Question: I've integrated 'PagerSlidingTabStrips' with 'Icons' only. But I 'selector' on icons are not working with 'PagerSlidingTabStrips'.
'''
<PagerSlidingTabStrip
android:id="@+id/pager_sliding_tab_strip"
android:layout_width="fill_parent"
android:layout_height="45dip"
android:background="@color/white"
app:pstsDividerColor="#FFFFA500"
app:pstsIndicatorColor="#FFFFA500"
app:pstsTabPaddingLeftRight="14dip"
app:pstsUnderlineColor="#FFFFA500" />
'''
Added 'implements IconTabProvider' on my 'ViewPager' which works perfectly.
'''
public class ViewPagerAdapter extends FragmentPagerAdapter implements IconTabProvider {
final int PAGE_COUNT = 3;
private final int[] ICONS = { R.drawable.tab_icon_zname_contacts_selector, R.drawable.tab_icon_zname_friends_selector,
R.drawable.tab_icon_zname_call_log_selector };
@Override
public int getPageIconResId(int position) {
return ICONS[position];
}
}
'''
'''
<?xml version="1.0" encoding="utf-8"?>
<selector xmlns:android="http://schemas.android.com/apk/res/android">
<item android:drawable="@drawable/tab_icon_zname_call_log_selected" android:state_selected="true"/>
<item android:drawable="@drawable/tab_icon_zname_call_log" android:state_selected="false"/>
</selector>
'''
'PagerSlidingTabStrips'? I wanted icon with Orange color when that tab is selected but it's returning grey one only no matter what.

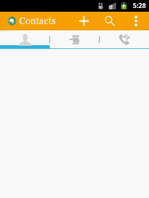
Answer: I've found fix for 'Icon_Selector' for 'PagerSlidingTabStrips' within it's closed issues.
Modify 'PagerSlidingTabStrips.java' and add following code
'''
private int currentPageSelected = 0; //Fix : ICON SELECTOR
'''
Append on 'NotifyDataSetChanged' method inside 'OnGlobalLayoutListener'
'''
currentPosition = pager.getCurrentItem();
tabsContainer.getChildAt(currentPosition).setSelected(true); //ADDED THESE
scrollToChild(currentPosition, 0);
'''
Modified the 'onPageSelected()':
'''
@Override
public void onPageSelected(int position) {
tabsContainer.getChildAt(currentPageSelected).setSelected(false);
currentPageSelected = position;
tabsContainer.getChildAt(position).setSelected(true);
if (delegatePageListener != null) {
delegatePageListener.onPageSelected(position
}
}
'''
'''
<?xml version="1.0" encoding="utf-8"?>
<selector xmlns:android="http://schemas.android.com/apk/res/android">
<item android:drawable="@drawable/tab_icon_zname_call_log_selected" android:state_selected="true"/>
<item android:drawable="@drawable/tab_icon_zname_call_log_selected" android:state_pressed="true"/>
<item android:drawable="@drawable/tab_icon_zname_call_log"/>
</selector>
'''

PagerSlidingTabStrips.java
'''
import java.util.Locale;
import android.annotation.SuppressLint;
import android.content.Context;
import android.content.res.TypedArray;
import android.graphics.Canvas;
import android.graphics.Paint;
import android.graphics.Paint.Style;
import android.graphics.Typeface;
import android.os.Build;
import android.os.Parcel;
import android.os.Parcelable;
import android.support.v4.view.ViewPager;
import android.support.v4.view.ViewPager.OnPageChangeListener;
import android.util.AttributeSet;
import android.util.DisplayMetrics;
import android.util.TypedValue;
import android.view.Gravity;
import android.view.View;
import android.view.ViewTreeObserver.OnGlobalLayoutListener;
import android.widget.HorizontalScrollView;
import android.widget.ImageButton;
import android.widget.LinearLayout;
import android.widget.TextView;
import com.netdoers.zname.R;
public class PagerSlidingTabStrip extends HorizontalScrollView {
public interface IconTabProvider {
public int getPageIconResId(int position);
}
// @formatter:off
private static final int[] ATTRS = new int[] {
android.R.attr.textSize,
android.R.attr.textColor
};
// @formatter:on
private LinearLayout.LayoutParams defaultTabLayoutParams;
private LinearLayout.LayoutParams expandedTabLayoutParams;
private final PageListener pageListener = new PageListener();
public OnPageChangeListener delegatePageListener;
private LinearLayout tabsContainer;
private ViewPager pager;
private int tabCount;
private int currentPosition = 0;
private float currentPositionOffset = 0f;
private Paint rectPaint;
private Paint dividerPaint;
private int currentPageSelected = 0; //Fix : ICON SELECTOR
private int indicatorColor = 0xFF666666;
private int underlineColor = 0x1A000000;
private int dividerColor = 0x1A000000;
private boolean shouldExpand = false;
private boolean textAllCaps = true;
private int scrollOffset = 52;
private int indicatorHeight = 8;
private int underlineHeight = 2;
private int dividerPadding = 12;
private int tabPadding = 24;
private int dividerWidth = 1;
private int tabTextSize = 12;
private int tabTextColor = 0xFF666666;
private Typeface tabTypeface = null;
private int tabTypefaceStyle = Typeface.BOLD;
private int lastScrollX = 0;
private int tabBackgroundResId = R.drawable.background_tab;
private Locale locale;
public PagerSlidingTabStrip(Context context) {
this(context, null);
}
public PagerSlidingTabStrip(Context context, AttributeSet attrs) {
this(context, attrs, 0);
}
public PagerSlidingTabStrip(Context context, AttributeSet attrs, int defStyle) {
super(context, attrs, defStyle);
setFillViewport(true);
setWillNotDraw(false);
tabsContainer = new LinearLayout(context);
tabsContainer.setOrientation(LinearLayout.HORIZONTAL);
tabsContainer.setLayoutParams(new LayoutParams(LayoutParams.MATCH_PARENT, LayoutParams.MATCH_PARENT));
addView(tabsContainer);
DisplayMetrics dm = getResources().getDisplayMetrics();
scrollOffset = (int) TypedValue.applyDimension(TypedValue.COMPLEX_UNIT_DIP, scrollOffset, dm);
indicatorHeight = (int) TypedValue.applyDimension(TypedValue.COMPLEX_UNIT_DIP, indicatorHeight, dm);
underlineHeight = (int) TypedValue.applyDimension(TypedValue.COMPLEX_UNIT_DIP, underlineHeight, dm);
dividerPadding = (int) TypedValue.applyDimension(TypedValue.COMPLEX_UNIT_DIP, dividerPadding, dm);
tabPadding = (int) TypedValue.applyDimension(TypedValue.COMPLEX_UNIT_DIP, tabPadding, dm);
dividerWidth = (int) TypedValue.applyDimension(TypedValue.COMPLEX_UNIT_DIP, dividerWidth, dm);
tabTextSize = (int) TypedValue.applyDimension(TypedValue.COMPLEX_UNIT_SP, tabTextSize, dm);
// get system attrs (android:textSize and android:textColor)
TypedArray a = context.obtainStyledAttributes(attrs, ATTRS);
tabTextSize = a.getDimensionPixelSize(0, tabTextSize);
tabTextColor = a.getColor(1, tabTextColor);
a.recycle();
// get custom attrs
a = context.obtainStyledAttributes(attrs, R.styleable.PagerSlidingTabStrip);
indicatorColor = a.getColor(R.styleable.PagerSlidingTabStrip_pstsIndicatorColor, indicatorColor);
underlineColor = a.getColor(R.styleable.PagerSlidingTabStrip_pstsUnderlineColor, underlineColor);
dividerColor = a.getColor(R.styleable.PagerSlidingTabStrip_pstsDividerColor, dividerColor);
indicatorHeight = a.getDimensionPixelSize(R.styleable.PagerSlidingTabStrip_pstsIndicatorHeight, indicatorHeight);
underlineHeight = a.getDimensionPixelSize(R.styleable.PagerSlidingTabStrip_pstsUnderlineHeight, underlineHeight);
dividerPadding = a.getDimensionPixelSize(R.styleable.PagerSlidingTabStrip_pstsDividerPadding, dividerPadding);
tabPadding = a.getDimensionPixelSize(R.styleable.PagerSlidingTabStrip_pstsTabPaddingLeftRight, tabPadding);
tabBackgroundResId = a.getResourceId(R.styleable.PagerSlidingTabStrip_pstsTabBackground, tabBackgroundResId);
shouldExpand = a.getBoolean(R.styleable.PagerSlidingTabStrip_pstsShouldExpand, shouldExpand);
scrollOffset = a.getDimensionPixelSize(R.styleable.PagerSlidingTabStrip_pstsScrollOffset, scrollOffset);
textAllCaps = a.getBoolean(R.styleable.PagerSlidingTabStrip_pstsTextAllCaps, textAllCaps);
a.recycle();
rectPaint = new Paint();
rectPaint.setAntiAlias(true);
rectPaint.setStyle(Style.FILL);
dividerPaint = new Paint();
dividerPaint.setAntiAlias(true);
dividerPaint.setStrokeWidth(dividerWidth);
defaultTabLayoutParams = new LinearLayout.LayoutParams(LayoutParams.WRAP_CONTENT, LayoutParams.MATCH_PARENT);
expandedTabLayoutParams = new LinearLayout.LayoutParams(0, LayoutParams.MATCH_PARENT, 1.0f);
if (locale == null) {
locale = getResources().getConfiguration().locale;
}
}
public void setViewPager(ViewPager pager) {
this.pager = pager;
if (pager.getAdapter() == null) {
throw new IllegalStateException("ViewPager does not have adapter instance.");
}
pager.setOnPageChangeListener(pageListener);
notifyDataSetChanged();
}
public void setOnPageChangeListener(OnPageChangeListener listener) {
this.delegatePageListener = listener;
}
public void notifyDataSetChanged() {
tabsContainer.removeAllViews();
tabCount = pager.getAdapter().getCount();
for (int i = 0; i < tabCount; i++) {
if (pager.getAdapter() instanceof IconTabProvider) {
addIconTab(i, ((IconTabProvider) pager.getAdapter()).getPageIconResId(i));
} else {
addTextTab(i, pager.getAdapter().getPageTitle(i).toString());
}
}
updateTabStyles();
getViewTreeObserver().addOnGlobalLayoutListener(new OnGlobalLayoutListener() {
@SuppressWarnings("deprecation")
@SuppressLint("NewApi")
@Override
public void onGlobalLayout() {
if (Build.VERSION.SDK_INT < Build.VERSION_CODES.JELLY_BEAN) {
getViewTreeObserver().removeGlobalOnLayoutListener(this);
} else {
getViewTreeObserver().removeOnGlobalLayoutListener(this);
}
currentPosition = pager.getCurrentItem();
tabsContainer.getChildAt(currentPosition).setSelected(true);//Fix : ICON SELECTOR
scrollToChild(currentPosition, 0);
}
});
}
private void addTextTab(final int position, String title) {
TextView tab = new TextView(getContext());
tab.setText(title);
tab.setGravity(Gravity.CENTER);
tab.setSingleLine();
addTab(position, tab);
}
private void addIconTab(final int position, int resId) {
ImageButton tab = new ImageButton(getContext());
tab.setImageResource(resId);
addTab(position, tab);
}
private void addTab(final int position, View tab) {
tab.setFocusable(true);
tab.setOnClickListener(new OnClickListener() {
@Override
public void onClick(View v) {
pager.setCurrentItem(position);
}
});
tab.setPadding(tabPadding, 0, tabPadding, 0);
tabsContainer.addView(tab, position, shouldExpand ? expandedTabLayoutParams : defaultTabLayoutParams);
}
private void updateTabStyles() {
for (int i = 0; i < tabCount; i++) {
View v = tabsContainer.getChildAt(i);
v.setBackgroundResource(tabBackgroundResId);
if (v instanceof TextView) {
TextView tab = (TextView) v;
tab.setTextSize(TypedValue.COMPLEX_UNIT_PX, tabTextSize);
tab.setTypeface(tabTypeface, tabTypefaceStyle);
tab.setTextColor(tabTextColor);
// setAllCaps() is only available from API 14, so the upper case is made manually if we are on a
// pre-ICS-build
if (textAllCaps) {
if (Build.VERSION.SDK_INT >= Build.VERSION_CODES.ICE_CREAM_SANDWICH) {
tab.setAllCaps(true);
} else {
tab.setText(tab.getText().toString().toUpperCase(locale));
}
}
}
}
}
private void scrollToChild(int position, int offset) {
if (tabCount == 0) {
return;
}
int newScrollX = tabsContainer.getChildAt(position).getLeft() + offset;
if (position > 0 || offset > 0) {
newScrollX -= scrollOffset;
}
if (newScrollX != lastScrollX) {
lastScrollX = newScrollX;
scrollTo(newScrollX, 0);
}
}
@Override
protected void onDraw(Canvas canvas) {
super.onDraw(canvas);
if (isInEditMode() || tabCount == 0) {
return;
}
final int height = getHeight();
// draw indicator line
rectPaint.setColor(indicatorColor);
// default: line below current tab
View currentTab = tabsContainer.getChildAt(currentPosition);
float lineLeft = currentTab.getLeft();
float lineRight = currentTab.getRight();
// if there is an offset, start interpolating left and right coordinates between current and next tab
if (currentPositionOffset > 0f && currentPosition < tabCount - 1) {
View nextTab = tabsContainer.getChildAt(currentPosition + 1);
final float nextTabLeft = nextTab.getLeft();
final float nextTabRight = nextTab.getRight();
lineLeft = (currentPositionOffset * nextTabLeft + (1f - currentPositionOffset) * lineLeft);
lineRight = (currentPositionOffset * nextTabRight + (1f - currentPositionOffset) * lineRight);
}
canvas.drawRect(lineLeft, height - indicatorHeight, lineRight, height, rectPaint);
// draw underline
rectPaint.setColor(underlineColor);
canvas.drawRect(0, height - underlineHeight, tabsContainer.getWidth(), height, rectPaint);
// draw divider
dividerPaint.setColor(dividerColor);
for (int i = 0; i < tabCount - 1; i++) {
View tab = tabsContainer.getChildAt(i);
canvas.drawLine(tab.getRight(), dividerPadding, tab.getRight(), height - dividerPadding, dividerPaint);
}
}
private class PageListener implements OnPageChangeListener {
@Override
public void onPageScrolled(int position, float positionOffset, int positionOffsetPixels) {
currentPosition = position;
currentPositionOffset = positionOffset;
scrollToChild(position, (int) (positionOffset * tabsContainer.getChildAt(position).getWidth()));
invalidate();
if (delegatePageListener != null) {
delegatePageListener.onPageScrolled(position, positionOffset, positionOffsetPixels);
}
}
@Override
public void onPageScrollStateChanged(int state) {
if (state == ViewPager.SCROLL_STATE_IDLE) {
scrollToChild(pager.getCurrentItem(), 0);
}
if (delegatePageListener != null) {
delegatePageListener.onPageScrollStateChanged(state);
}
}
@Override
public void onPageSelected(int position) {
/**
* Fix : ICON SELECTOR
*/
tabsContainer.getChildAt(currentPageSelected).setSelected(false);
currentPageSelected = position;
tabsContainer.getChildAt(position).setSelected(true);
/**
* Fix : ICON SELECTOR
*/
if (delegatePageListener != null) {
delegatePageListener.onPageSelected(position);
}
}
}
public void setIndicatorColor(int indicatorColor) {
this.indicatorColor = indicatorColor;
invalidate();
}
public void setIndicatorColorResource(int resId) {
this.indicatorColor = getResources().getColor(resId);
invalidate();
}
public int getIndicatorColor() {
return this.indicatorColor;
}
public void setIndicatorHeight(int indicatorLineHeightPx) {
this.indicatorHeight = indicatorLineHeightPx;
invalidate();
}
public int getIndicatorHeight() {
return indicatorHeight;
}
public void setUnderlineColor(int underlineColor) {
this.underlineColor = underlineColor;
invalidate();
}
public void setUnderlineColorResource(int resId) {
this.underlineColor = getResources().getColor(resId);
invalidate();
}
public int getUnderlineColor() {
return underlineColor;
}
public void setDividerColor(int dividerColor) {
this.dividerColor = dividerColor;
invalidate();
}
public void setDividerColorResource(int resId) {
this.dividerColor = getResources().getColor(resId);
invalidate();
}
public int getDividerColor() {
return dividerColor;
}
public void setUnderlineHeight(int underlineHeightPx) {
this.underlineHeight = underlineHeightPx;
invalidate();
}
public int getUnderlineHeight() {
return underlineHeight;
}
public void setDividerPadding(int dividerPaddingPx) {
this.dividerPadding = dividerPaddingPx;
invalidate();
}
public int getDividerPadding() {
return dividerPadding;
}
public void setScrollOffset(int scrollOffsetPx) {
this.scrollOffset = scrollOffsetPx;
invalidate();
}
public int getScrollOffset() {
return scrollOffset;
}
public void setShouldExpand(boolean shouldExpand) {
this.shouldExpand = shouldExpand;
requestLayout();
}
public boolean getShouldExpand() {
return shouldExpand;
}
public boolean isTextAllCaps() {
return textAllCaps;
}
public void setAllCaps(boolean textAllCaps) {
this.textAllCaps = textAllCaps;
}
public void setTextSize(int textSizePx) {
this.tabTextSize = textSizePx;
updateTabStyles();
}
public int getTextSize() {
return tabTextSize;
}
public void setTextColor(int textColor) {
this.tabTextColor = textColor;
updateTabStyles();
}
public void setTextColorResource(int resId) {
this.tabTextColor = getResources().getColor(resId);
updateTabStyles();
}
public int getTextColor() {
return tabTextColor;
}
public void setTypeface(Typeface typeface, int style) {
this.tabTypeface = typeface;
this.tabTypefaceStyle = style;
updateTabStyles();
}
public void setTabBackground(int resId) {
this.tabBackgroundResId = resId;
}
public int getTabBackground() {
return tabBackgroundResId;
}
public void setTabPaddingLeftRight(int paddingPx) {
this.tabPadding = paddingPx;
updateTabStyles();
}
public int getTabPaddingLeftRight() {
return tabPadding;
}
@Override
public void onRestoreInstanceState(Parcelable state) {
SavedState savedState = (SavedState) state;
super.onRestoreInstanceState(savedState.getSuperState());
currentPosition = savedState.currentPosition;
requestLayout();
}
@Override
public Parcelable onSaveInstanceState() {
Parcelable superState = super.onSaveInstanceState();
SavedState savedState = new SavedState(superState);
savedState.currentPosition = currentPosition;
return savedState;
}
static class SavedState extends BaseSavedState {
int currentPosition;
public SavedState(Parcelable superState) {
super(superState);
}
private SavedState(Parcel in) {
super(in);
currentPosition = in.readInt();
}
@Override
public void writeToParcel(Parcel dest, int flags) {
super.writeToParcel(dest, flags);
dest.writeInt(currentPosition);
}
public static final Parcelable.Creator<SavedState> CREATOR = new Parcelable.Creator<SavedState>() {
@Override
public SavedState createFromParcel(Parcel in) {
return new SavedState(in);
}
@Override
public SavedState[] newArray(int size) {
return new SavedState[size];
}
};
}
}
'''
ViewPagerAdapter.java which we need to supply to ViewPager
'''
import android.support.v4.app.Fragment;
import android.support.v4.app.FragmentManager;
import android.support.v4.app.FragmentPagerAdapter;
import com.netdoers.zname.R;
import com.netdoers.zname.utils.PagerSlidingTabStrip.IconTabProvider;
/**
* @author Vikalp Patel (vikalppatelce@yahoo.com)
* @category Ui Helper
*
*/
public class ViewPagerAdapter extends FragmentPagerAdapter
/**
* PAGERSLIDINGTABSTIPS
*/
implements IconTabProvider
{
// Declare the number of ViewPager pages
// final int PAGE_COUNT = 5;
final int PAGE_COUNT = 3;
/**
* PAGERSLIDINGTABSTRIPS
*/
private final int[] ICONS = { R.drawable.tab_icon_zname_contact_selector, R.drawable.tab_icon_zname_friends_selector,
R.drawable.tab_icon_zname_call_log_selector };
/**
* SLIDINGTABLAYOUT
*/
/*private int[] imageResId = {
R.drawable.tab_icon_zname_contact_selector,
R.drawable.tab_icon_zname_friends_selector,
R.drawable.tab_icon_zname_call_log_selected
};
@Override
public CharSequence getPageTitle(int position) {
Drawable image = Zname.getApplication().getApplicationContext().getResources().getDrawable(imageResId[position]);
image.setBounds(0, 0, image.getIntrinsicWidth(), image.getIntrinsicHeight());
SpannableString sb = new SpannableString(" ");
ImageSpan imageSpan = new ImageSpan(image, ImageSpan.ALIGN_BOTTOM);
sb.setSpan(imageSpan, 0, 1, Spannable.SPAN_EXCLUSIVE_EXCLUSIVE);
return sb;
}*/
/**
* SLIDINGTABLAYOUT
*/
/**
* @param fm
*/
public ViewPagerAdapter(FragmentManager fm) {
super(fm);
}
/* (non-Javadoc)
* @see android.support.v4.app.FragmentPagerAdapter#getItem(int)
*/
@Override
public Fragment getItem(int item) {
switch (item) {
// Open HomeFragment.java
case 0:
ContactsFragment homeFragment = new ContactsFragment();
return homeFragment;
// Open PlaceOrderFragment.java
case 1:
GroupsFragment groupsFragment = new GroupsFragment();
return groupsFragment;
case 2:
CallLogsFragment callLogsFragment = new CallLogsFragment();
return callLogsFragment;
}
return null;
}
/* (non-Javadoc)
* @see android.support.v4.view.PagerAdapter#getCount()
*/
@Override
public int getCount() {
// TODO Auto-generated method stub
return PAGE_COUNT;
}
/**
* PAGERSLIDINGTABSTRIPS
*/
@Override
public int getPageIconResId(int position) {
// TODO Auto-generated method stub
return ICONS[position];
}
}
'''